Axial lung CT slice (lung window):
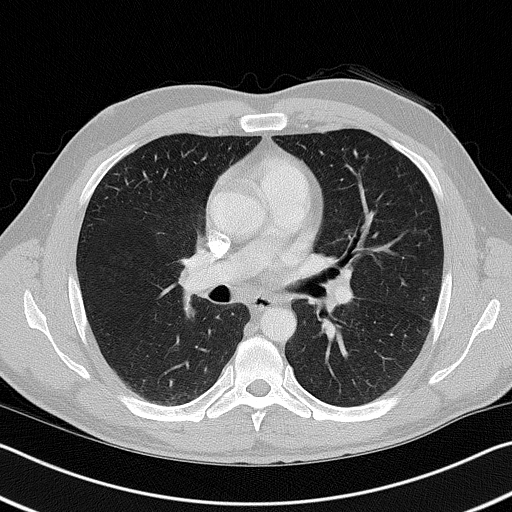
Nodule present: no